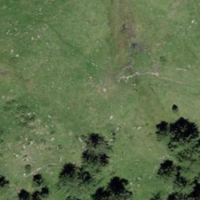
EUNIS habitat code: 26
Species observed at this site:
Pinguicula leptoceras